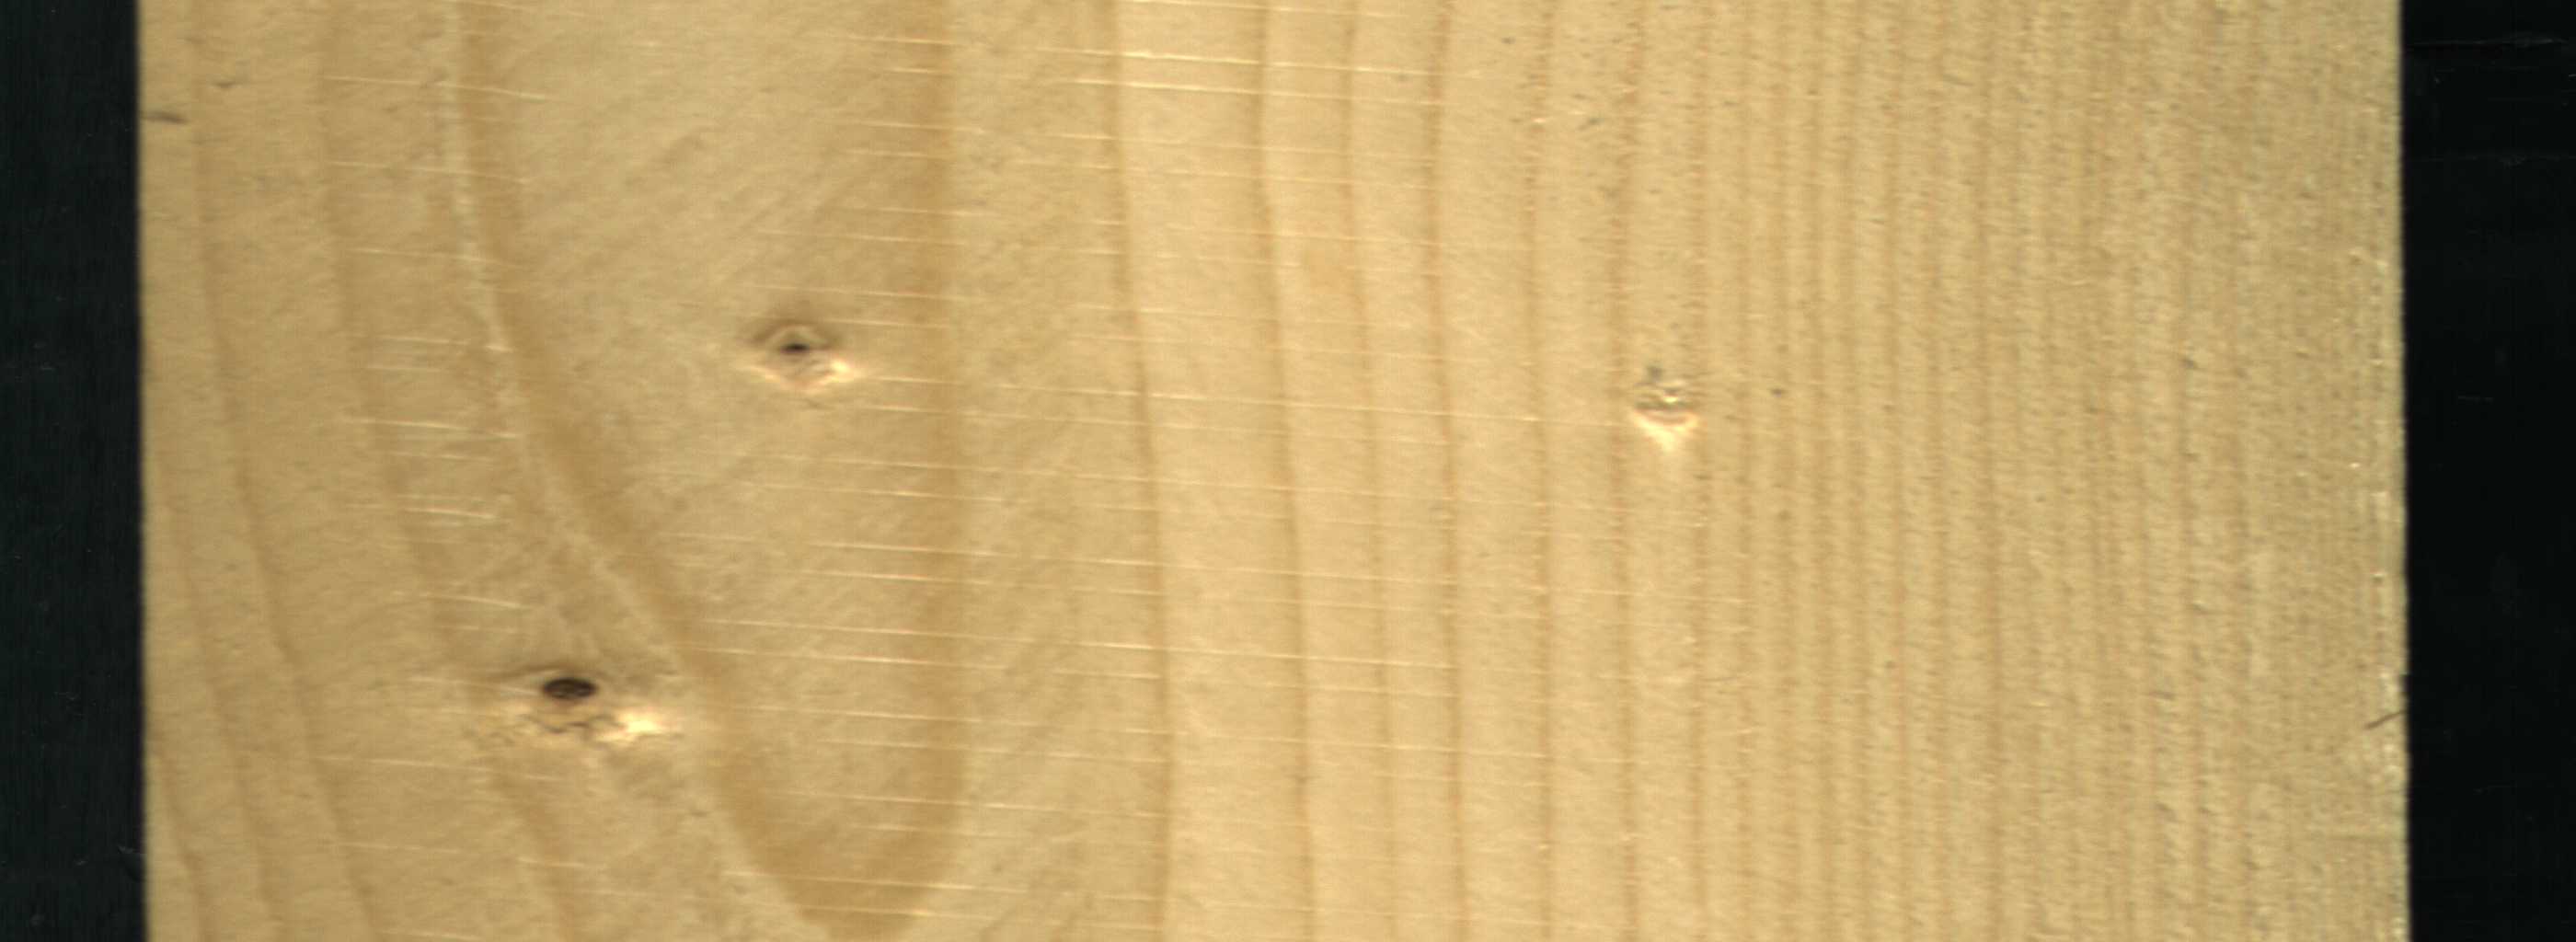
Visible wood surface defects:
Dead_Knot
Live_Knot